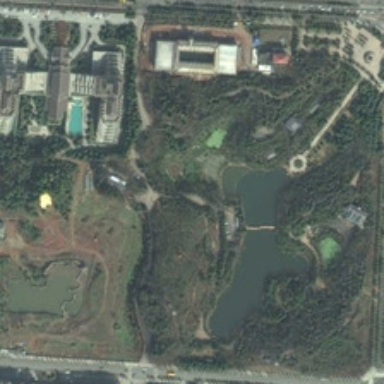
Several buildings are near a park with many green trees and a pond .